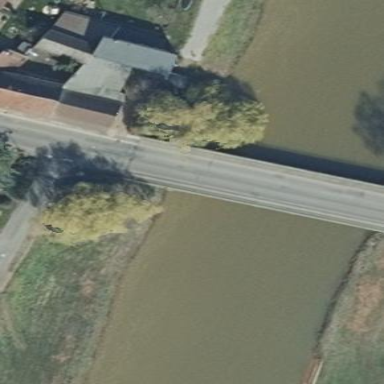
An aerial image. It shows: Beam bridge structure.